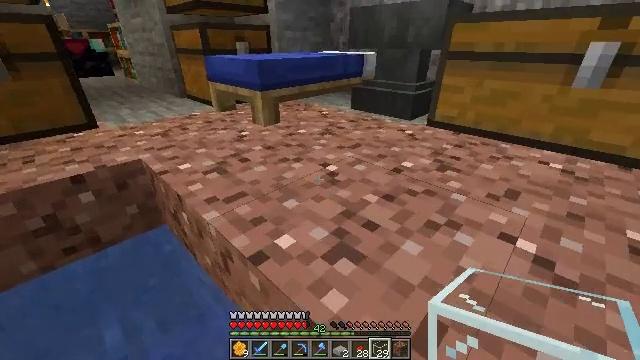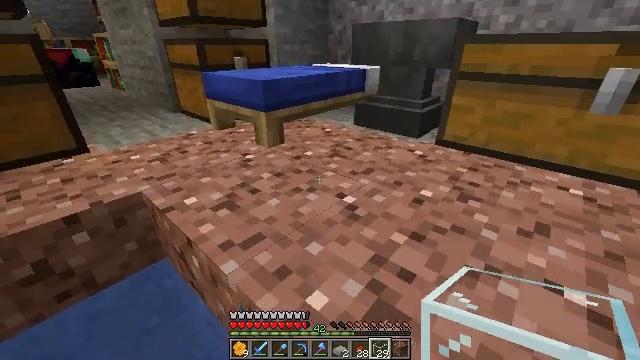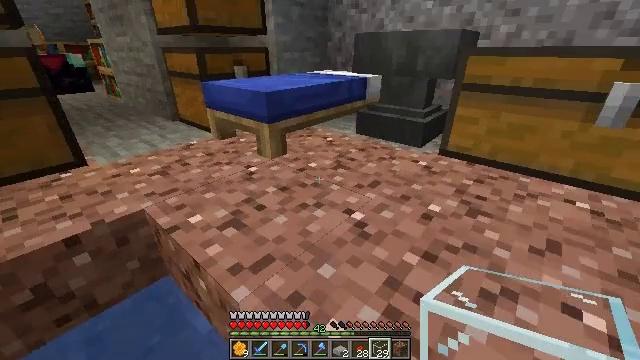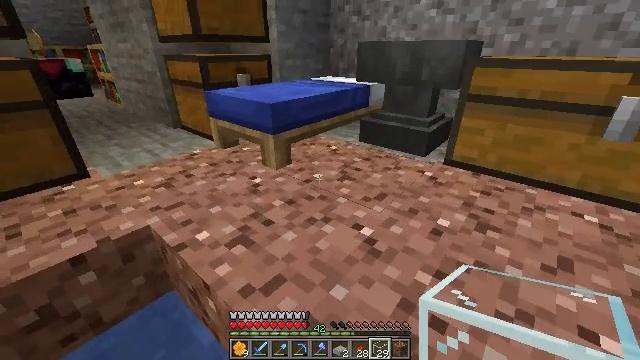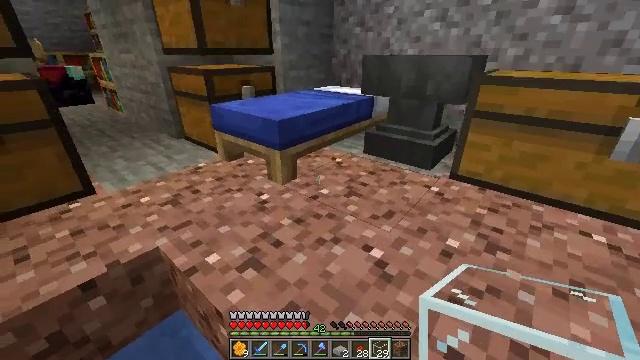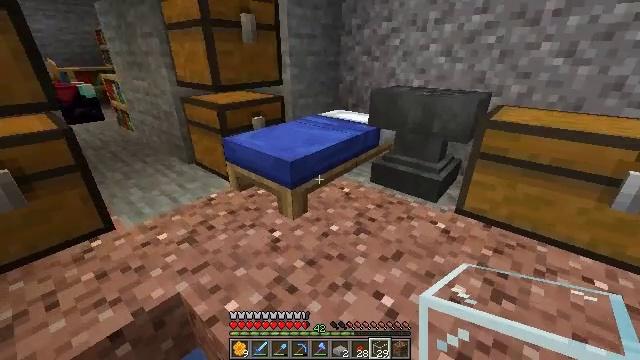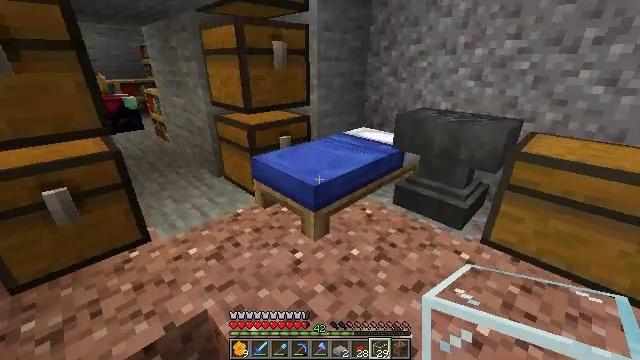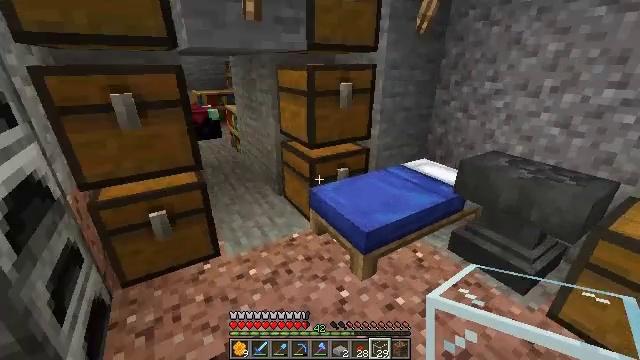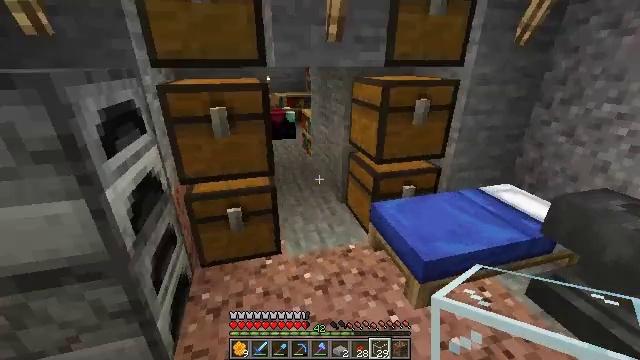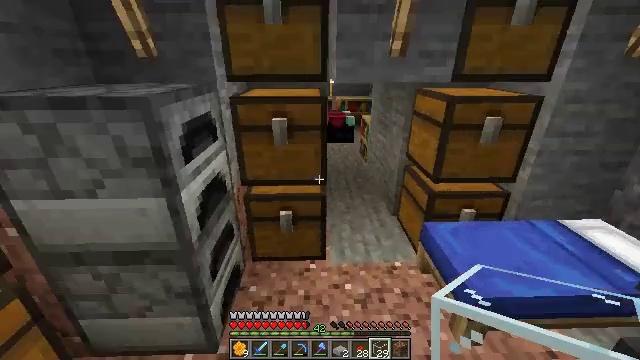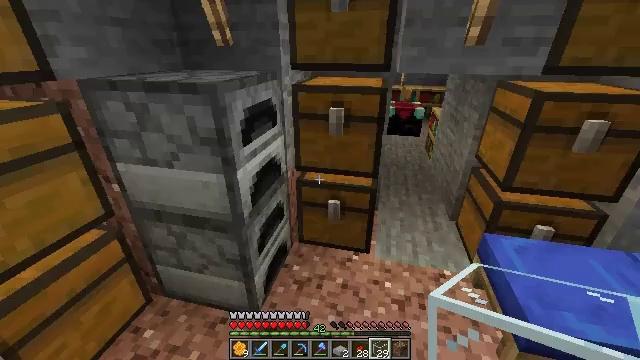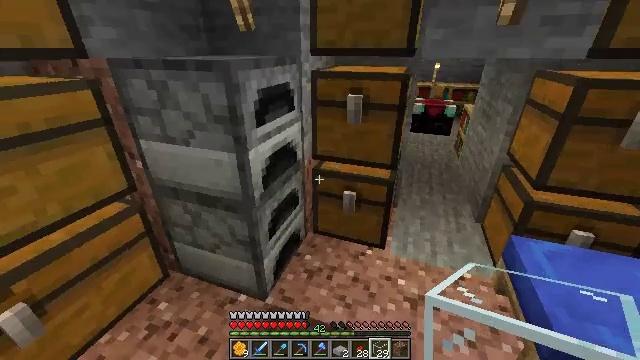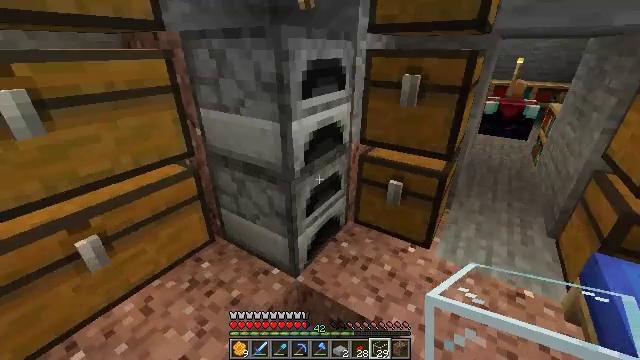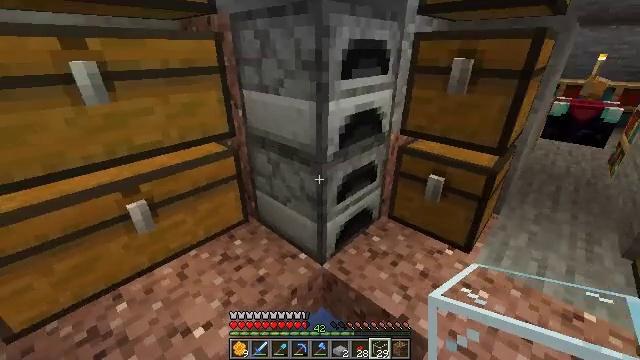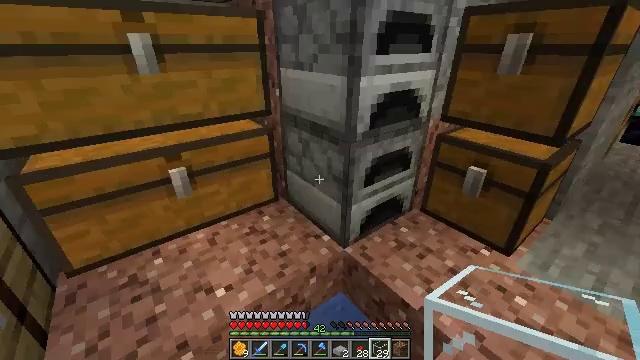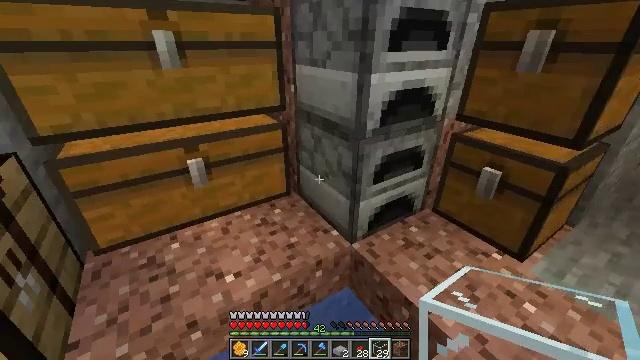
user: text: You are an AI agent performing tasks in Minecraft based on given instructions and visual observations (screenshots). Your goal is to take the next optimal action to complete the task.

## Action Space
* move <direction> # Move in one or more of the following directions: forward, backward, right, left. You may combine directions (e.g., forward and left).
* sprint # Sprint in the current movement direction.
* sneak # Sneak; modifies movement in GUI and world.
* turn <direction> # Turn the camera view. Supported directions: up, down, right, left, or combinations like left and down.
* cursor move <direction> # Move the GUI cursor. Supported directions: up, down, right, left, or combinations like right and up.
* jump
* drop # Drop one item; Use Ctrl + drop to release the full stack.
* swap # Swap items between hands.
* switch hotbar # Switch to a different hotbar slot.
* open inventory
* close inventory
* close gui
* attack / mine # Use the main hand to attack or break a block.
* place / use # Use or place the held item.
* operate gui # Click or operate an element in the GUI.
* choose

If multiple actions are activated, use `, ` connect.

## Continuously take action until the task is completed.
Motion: motion action
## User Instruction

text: Open the crafting table and craft the campfire.
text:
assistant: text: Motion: move forward, turn right, jump
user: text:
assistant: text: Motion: move forward and move right, turn right, jump
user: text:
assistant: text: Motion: move forward and move right, jump
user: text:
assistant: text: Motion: move forward and move right, jump
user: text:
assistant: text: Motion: move forward and move right, jump
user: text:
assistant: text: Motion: move right, turn left and up
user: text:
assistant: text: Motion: move right, turn left
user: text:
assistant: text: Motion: move right, turn left
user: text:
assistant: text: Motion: move right, turn left
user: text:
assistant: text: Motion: move right, turn left and down
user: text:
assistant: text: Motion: move right, turn left
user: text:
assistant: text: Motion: move right, turn left
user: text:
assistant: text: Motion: move right, turn left
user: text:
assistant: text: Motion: turn left
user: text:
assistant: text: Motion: turn left
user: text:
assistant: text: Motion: turn left
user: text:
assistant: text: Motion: turn left
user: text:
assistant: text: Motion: turn left
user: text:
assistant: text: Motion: turn left
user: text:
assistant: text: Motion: no_op
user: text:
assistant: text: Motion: no_op
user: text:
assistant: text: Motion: no_op
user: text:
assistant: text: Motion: no_op
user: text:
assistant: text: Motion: no_op
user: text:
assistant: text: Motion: no_op
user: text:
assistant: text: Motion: turn left
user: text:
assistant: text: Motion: turn left
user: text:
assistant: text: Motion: turn left
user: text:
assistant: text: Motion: turn left
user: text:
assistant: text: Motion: turn left